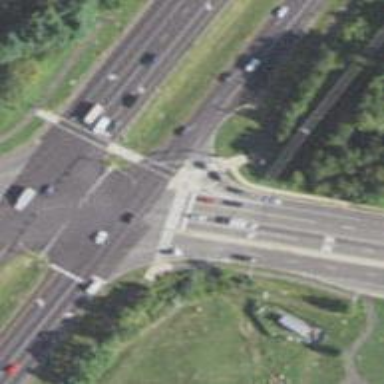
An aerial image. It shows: Asphalt trunk link road.